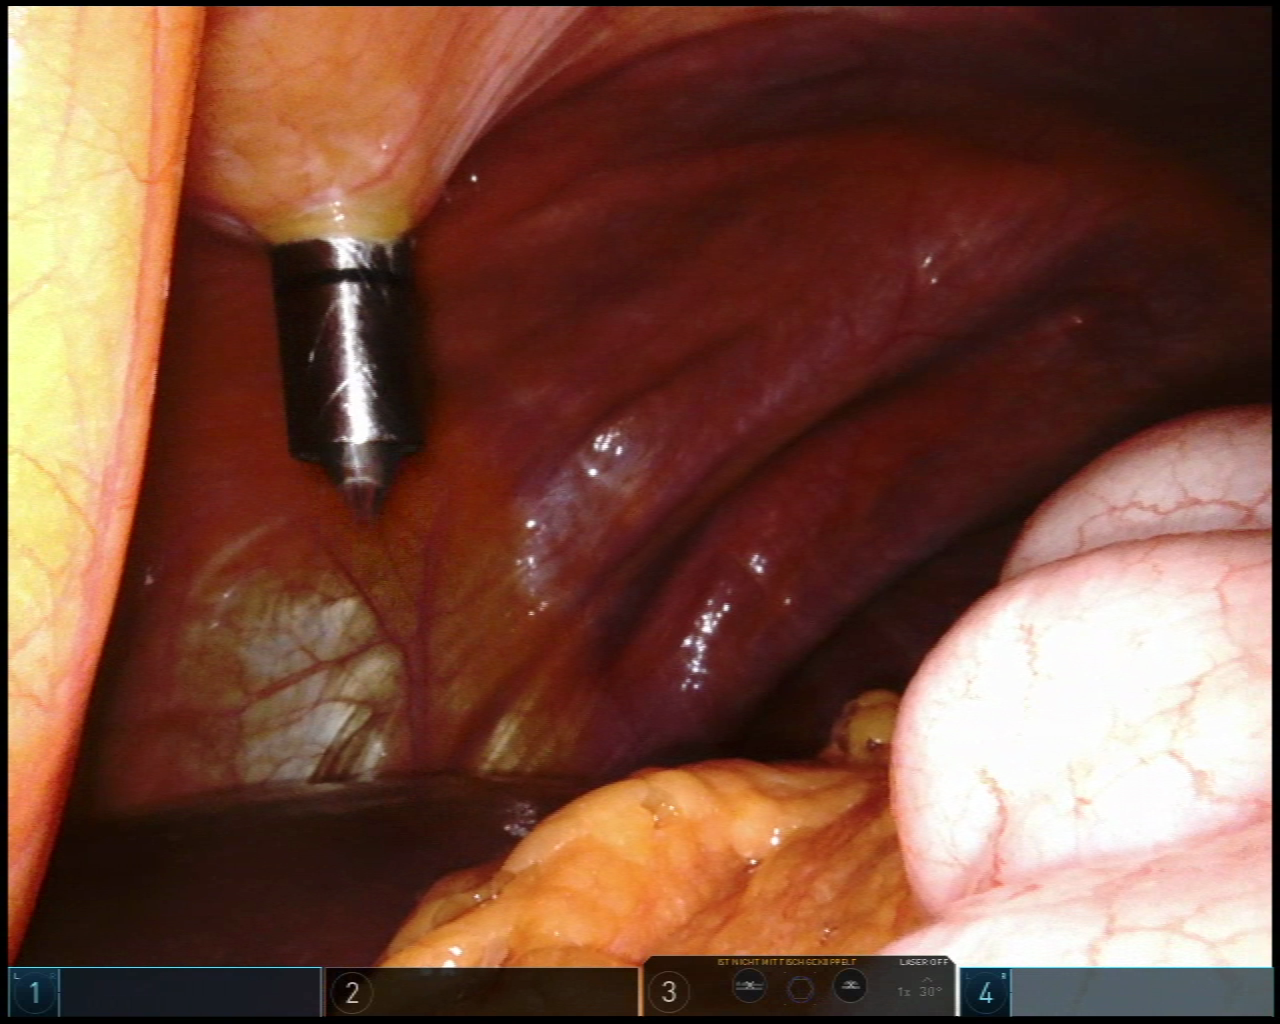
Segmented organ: liver
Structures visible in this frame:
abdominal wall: yes
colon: yes
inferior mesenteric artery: no
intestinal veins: no
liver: yes
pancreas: no
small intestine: no
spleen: no
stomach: no
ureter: no
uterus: no
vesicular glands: no